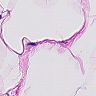
Metastatic tissue present: no